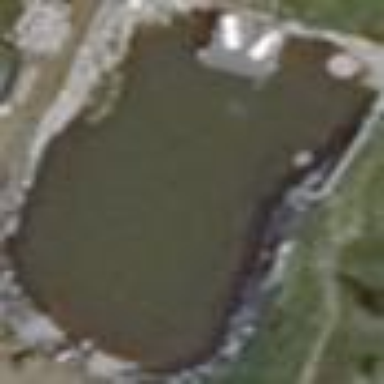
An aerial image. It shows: Pond with natural water.